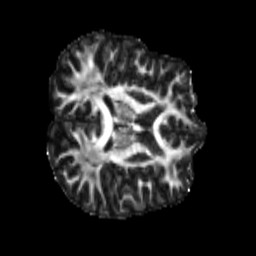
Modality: FA
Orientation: axial
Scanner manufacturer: siemens
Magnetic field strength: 3 T
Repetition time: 4 s
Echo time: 0.0594 s